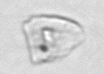
Label: detritus_transparent